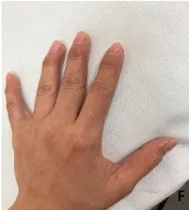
Medial ankle. Regions of both hands before and after 20 days of treatment with tofacitinib. Before treatment (A-D) The palmar, dorsal, and medial ankle regions exhibited vesicles and papules. Excessive hyperkeratosis was observed on the soles.
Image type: medical_photograph (skin_photograph)